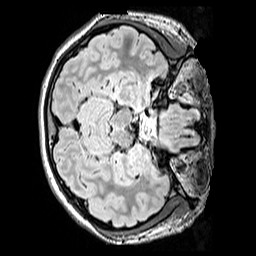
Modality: FLAIR
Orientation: axial
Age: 12
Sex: female
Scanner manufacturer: siemens
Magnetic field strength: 3 T
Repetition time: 5 s
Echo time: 0.388 s